Question: The Spark Web UI shows some interesting information about the resources available to the cluster as a whole.

I'm specifically interested in the values for:
- - -
How can I query these pieces of information about the overall cluster programmatically?
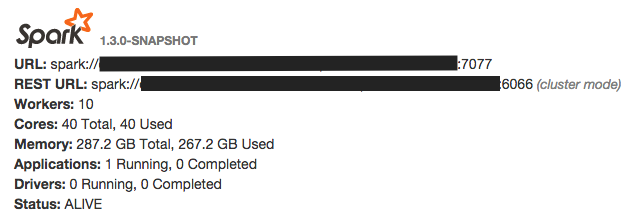
Answer: Spark doesn't really expose this kind of info, it's all hidden in the Master and transferred to the WebUI.
You can however use a small hack, the WebUI supports JSON by appending /json/ to a page.
So, going to 'http://<master-host>:<master-port>/json/' will return just the info you're looking for:
'''
{
url: "spark://<host>:<port>",
workers: [ ],
cores: 0,
coresused: 0,
memory: 0,
memoryused: 0,
activeapps: [ ],
completedapps: [ ],
activedrivers: [ ],
status: "ALIVE"
}
'''